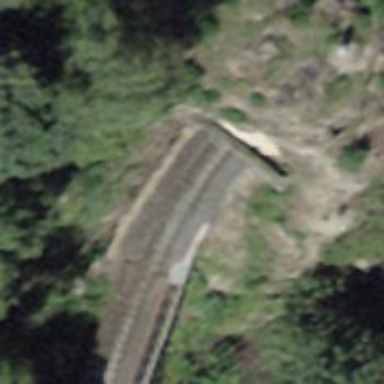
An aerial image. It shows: Narrow-gauge railway track with electrified contact line. The railway has one track.